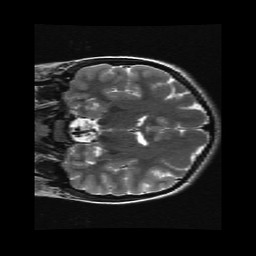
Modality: T2w
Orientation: coronal
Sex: female
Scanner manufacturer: ge
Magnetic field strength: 3 T
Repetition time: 5 s
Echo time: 0.1022 s